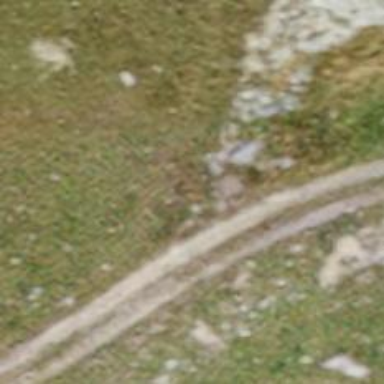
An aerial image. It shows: Track road with grade4 tracktype.